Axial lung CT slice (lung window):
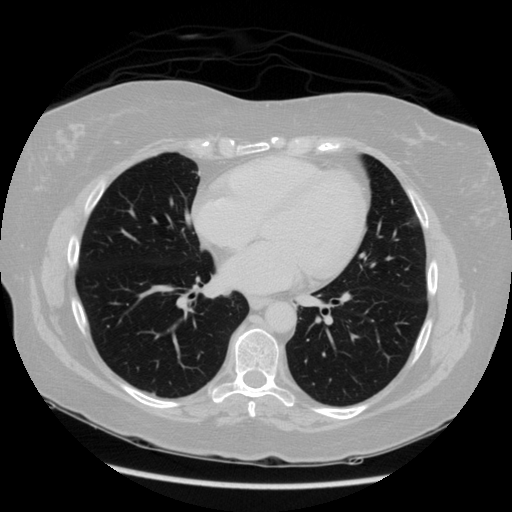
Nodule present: no